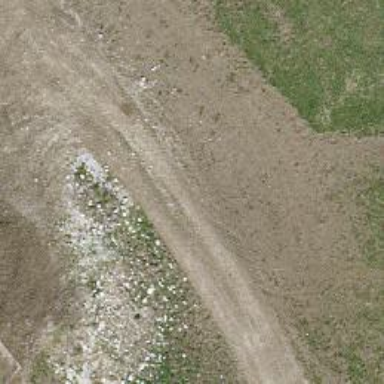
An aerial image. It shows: Track road with grade3 tracktype.